Chest X-ray:
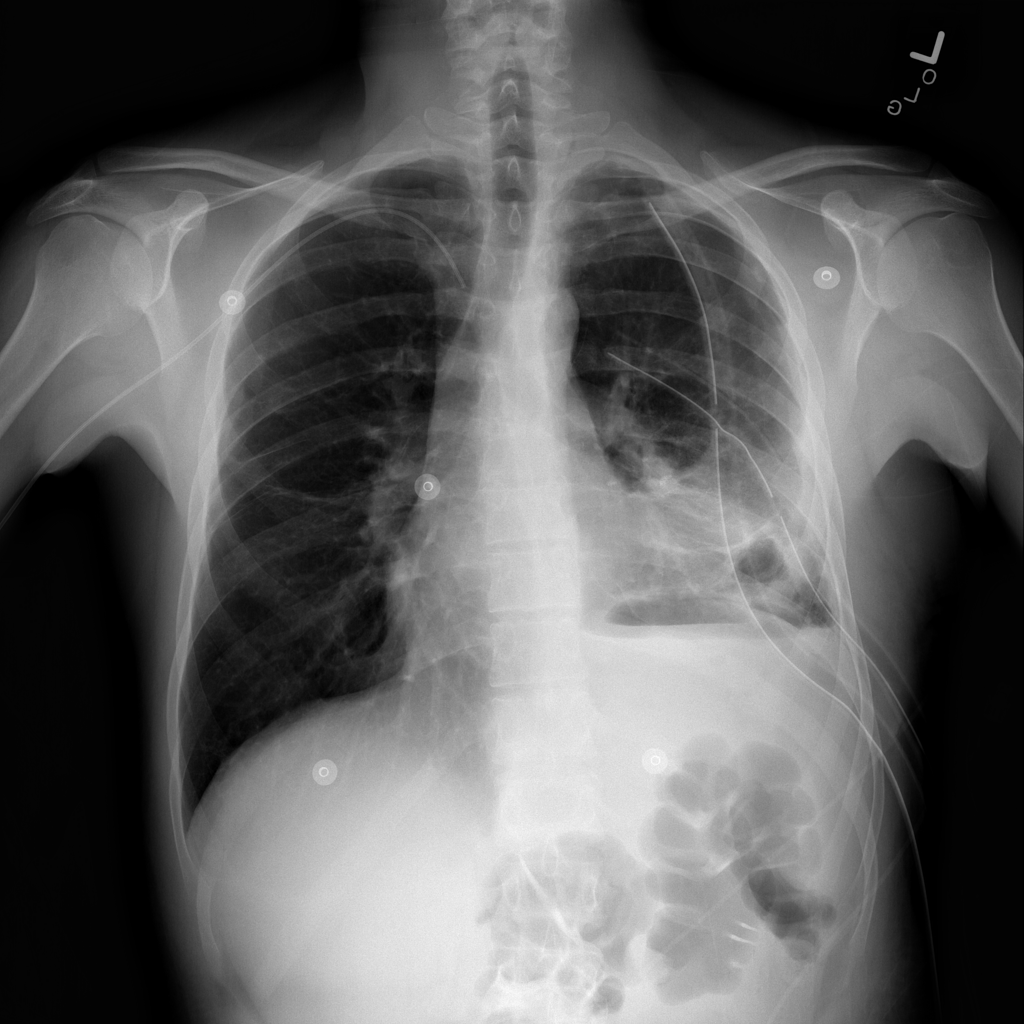
Findings: Fibrosis, Effusion, Consolidation
No abnormal finding: no